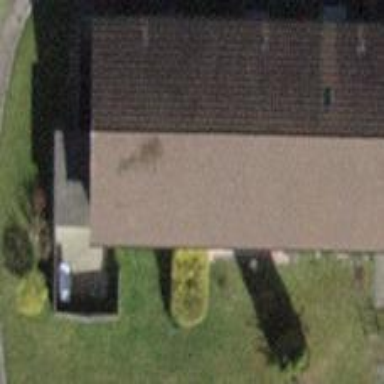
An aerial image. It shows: Terrace-style building with gabled roof.